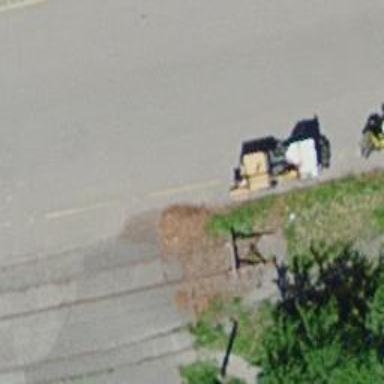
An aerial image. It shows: Railway buffer stop.